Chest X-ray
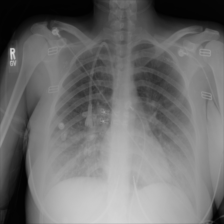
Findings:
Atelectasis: negative
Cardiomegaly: negative
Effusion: negative
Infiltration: negative
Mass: negative
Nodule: negative
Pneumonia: negative
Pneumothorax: negative
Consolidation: negative
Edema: positive
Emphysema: negative
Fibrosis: negative
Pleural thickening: negative
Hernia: negative